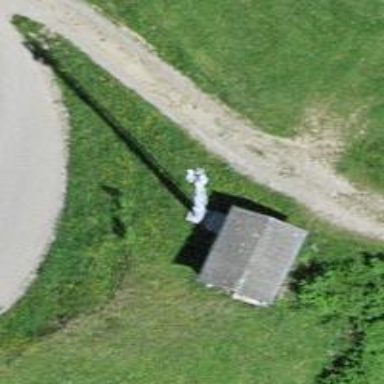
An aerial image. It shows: Man-made mast used for communication purposes.